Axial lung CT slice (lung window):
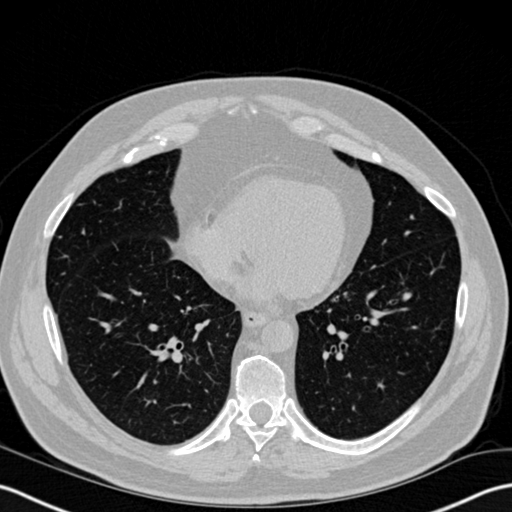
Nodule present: no